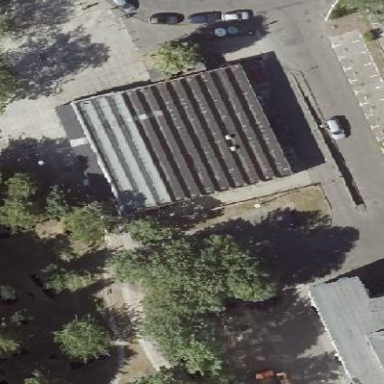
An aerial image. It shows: Retail building with flat roof.